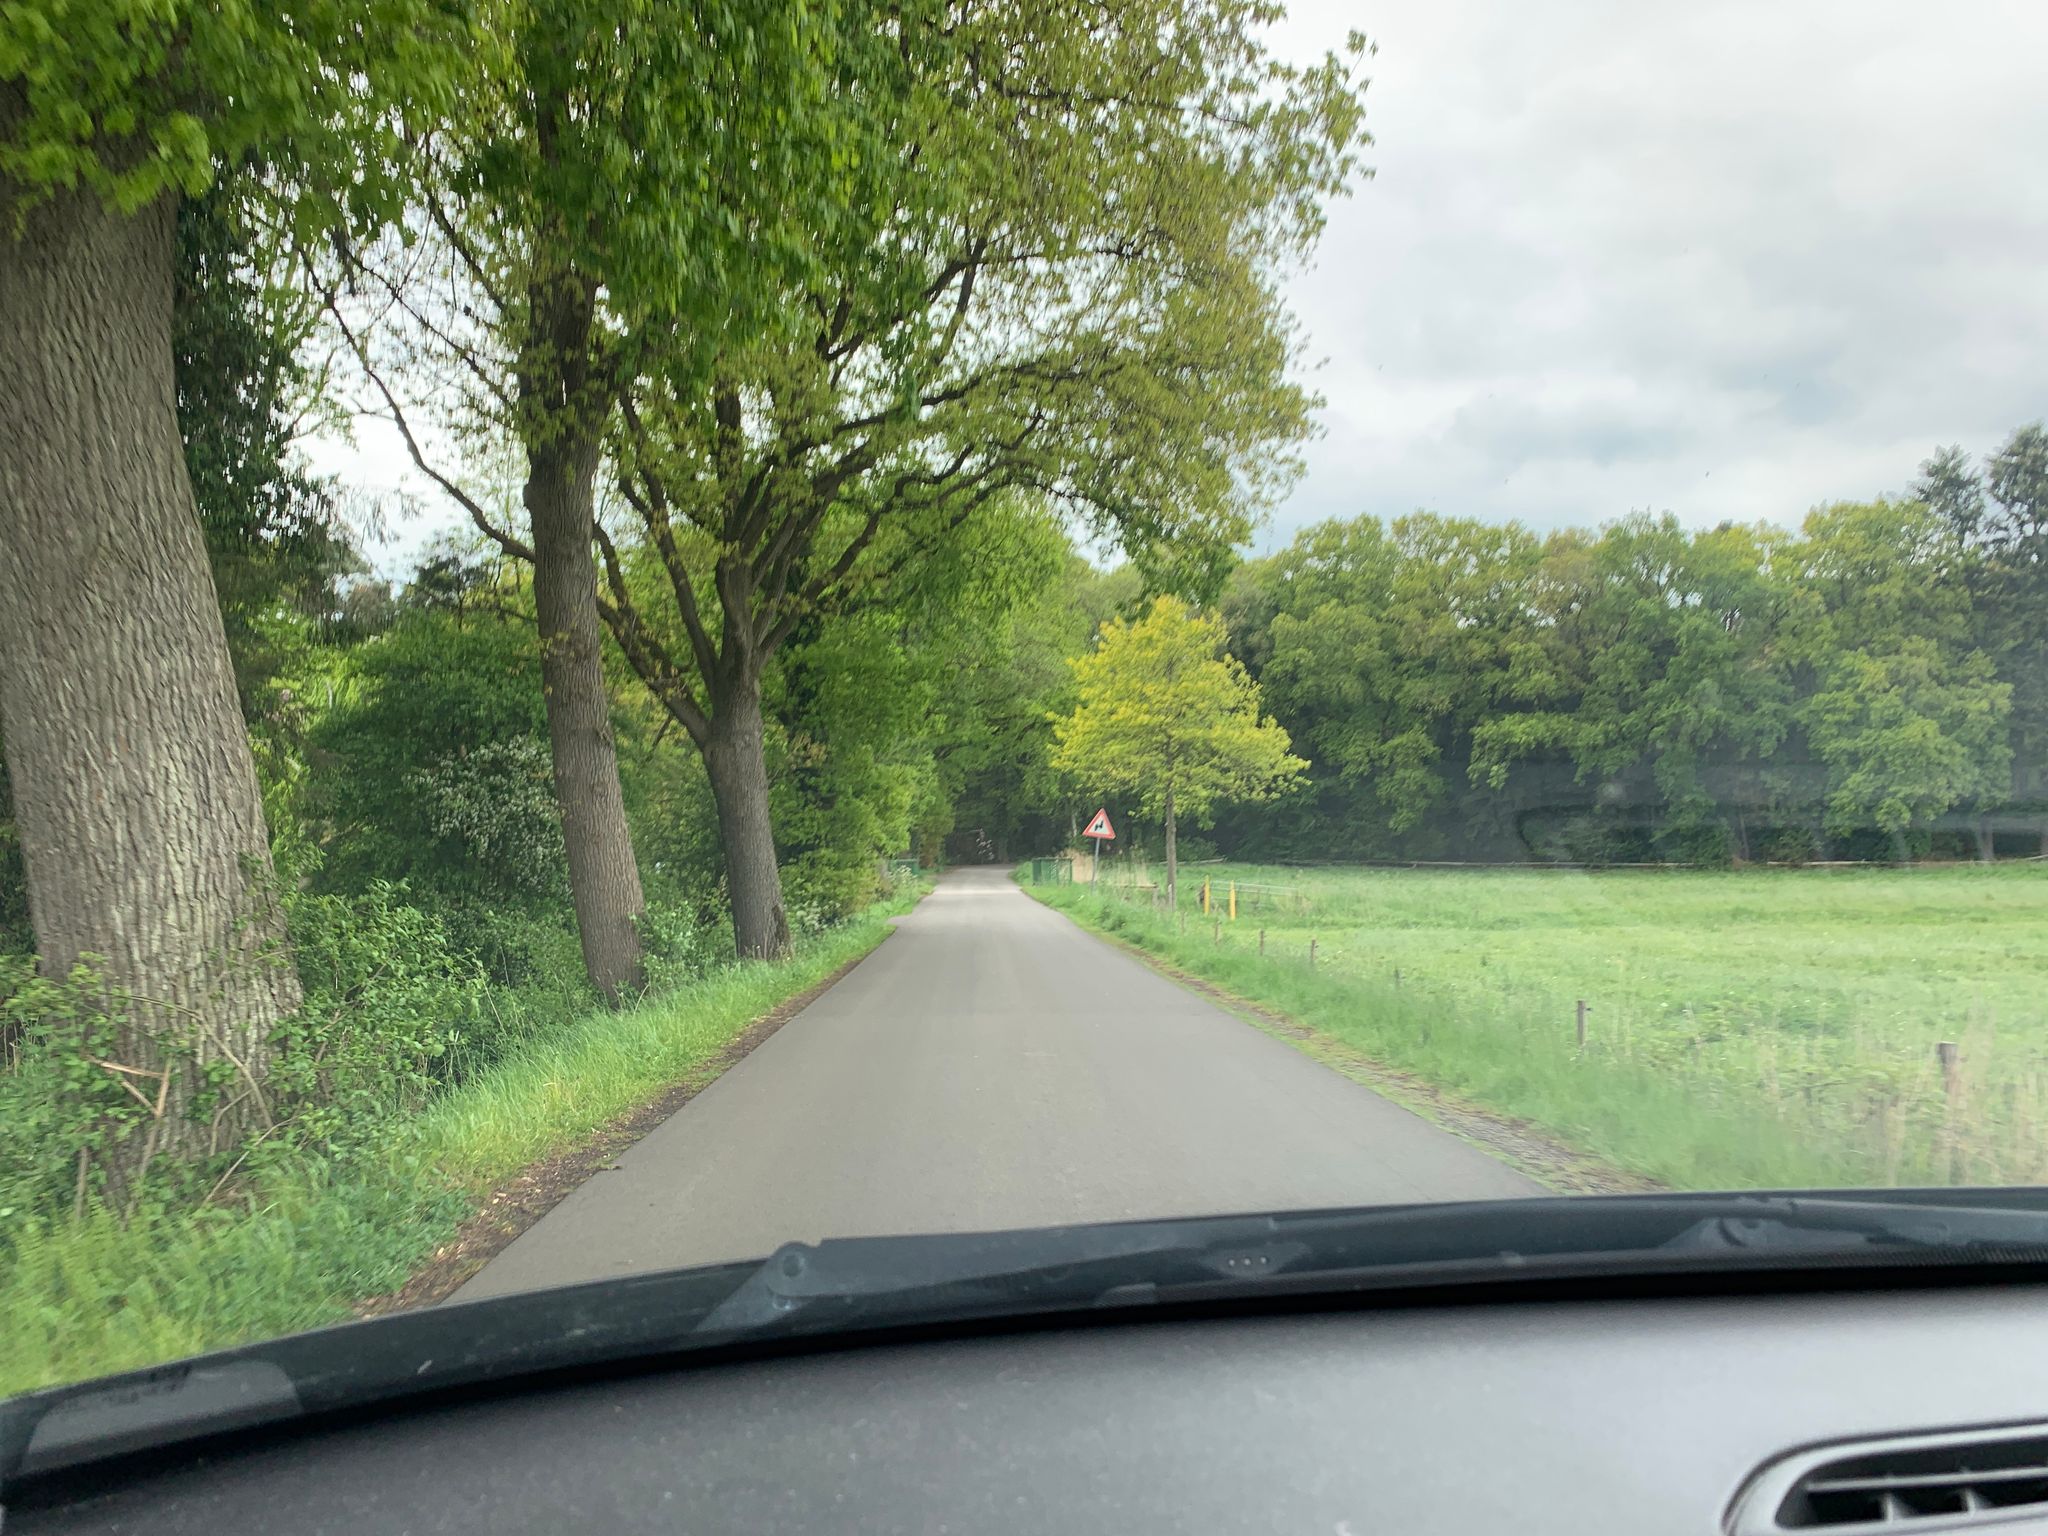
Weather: cloudy
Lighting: day
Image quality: slightly poor
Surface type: driving surface
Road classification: residential
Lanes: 2
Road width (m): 2.2
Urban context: low density rural
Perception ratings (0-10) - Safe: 8.96, Lively: 3.5, Beautiful: 6.83, Boring: 5.09, Depressing: 5.97, Wealthy: 2.62